Question: I need to display rows in UltraGrid starting from bottom and going towards the top rather then normally where they are displayed from the top to the bottom.
Is there a setting of a property that needs to be set to achieve this display? I can't seem to find it.
Example of required layout

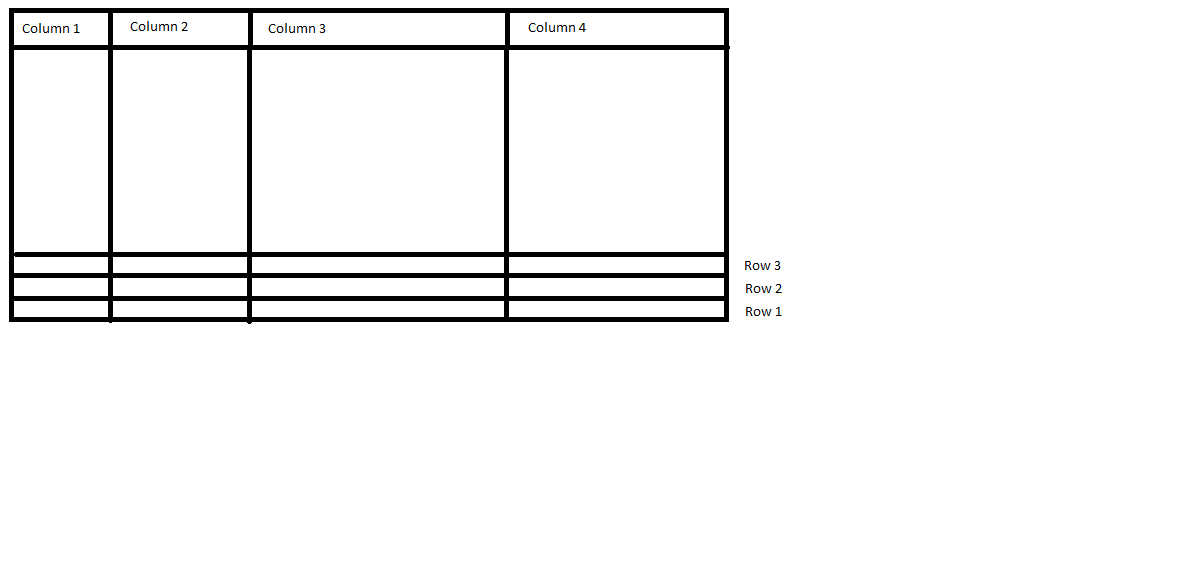
Answer: This functionality isn't built into the WinGrid control and you should log a new product idea on the <URL> for this if you are looking for this functionality.
You may be able to do something like this using a creation filter to move the existing rows if there are not enough rows to fill the grid. If you do pursue this you would still need to sort the rows so that they are already in the correct order first and they you would move the existing rows down when they don't fill the entire grid. There are more details on creation filters in the <URL>.